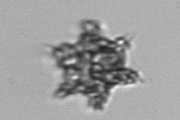
Label: Dictyocha